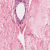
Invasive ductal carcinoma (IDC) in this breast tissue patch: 0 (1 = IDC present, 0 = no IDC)